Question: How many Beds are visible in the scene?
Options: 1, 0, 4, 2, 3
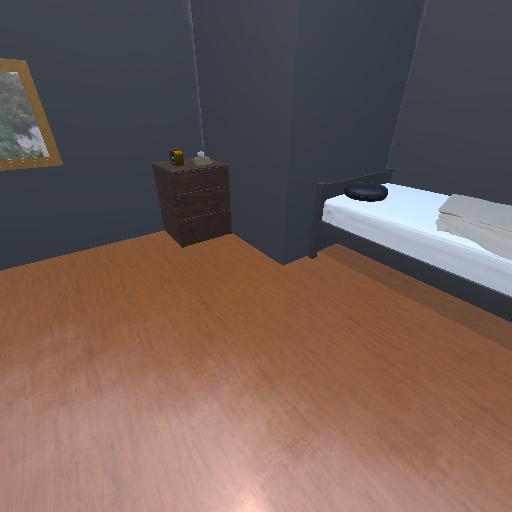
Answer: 1